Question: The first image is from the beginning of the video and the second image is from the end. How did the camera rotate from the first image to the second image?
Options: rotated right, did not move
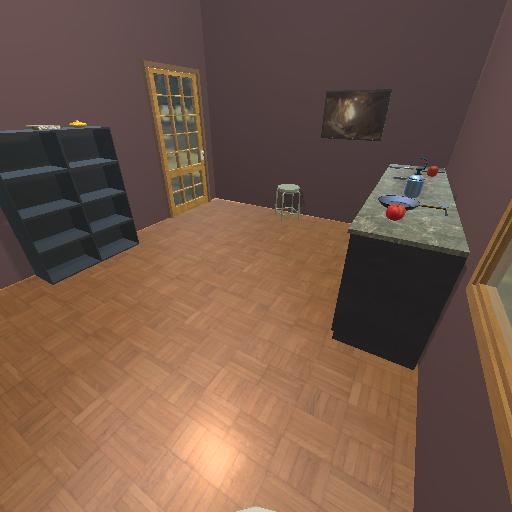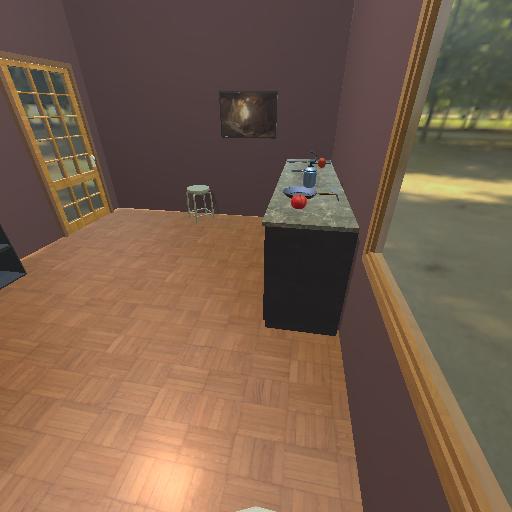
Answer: rotated right